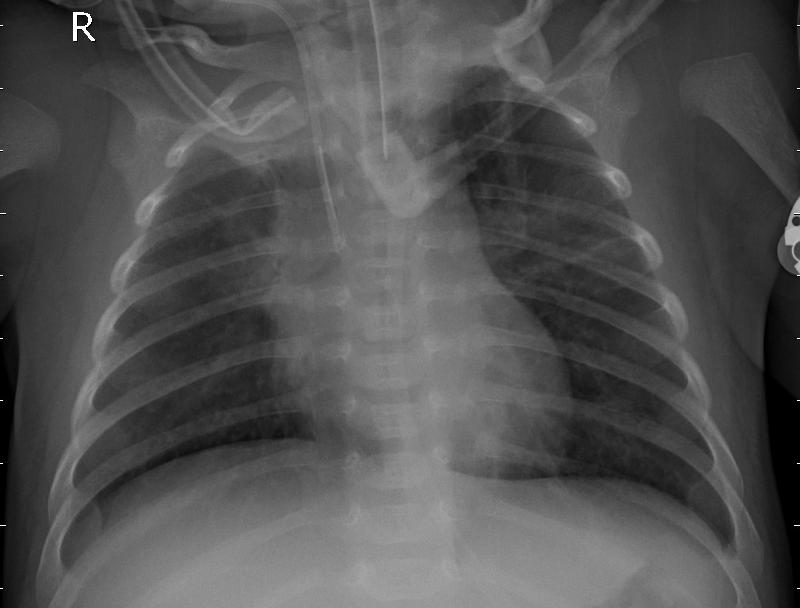
Diagnosis: PNEUMONIA